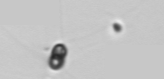
Label: Chaetoceros